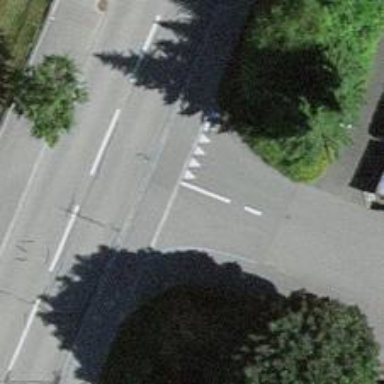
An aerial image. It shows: Road with "give way" sign.